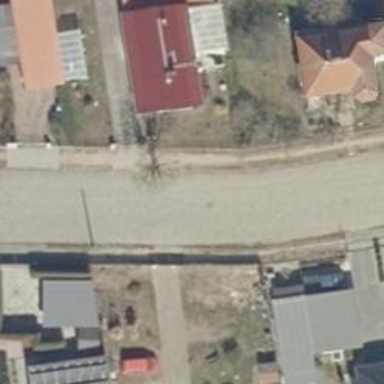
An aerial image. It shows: Driveway.